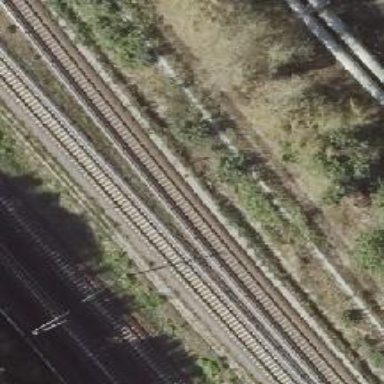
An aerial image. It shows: Railway milestone.